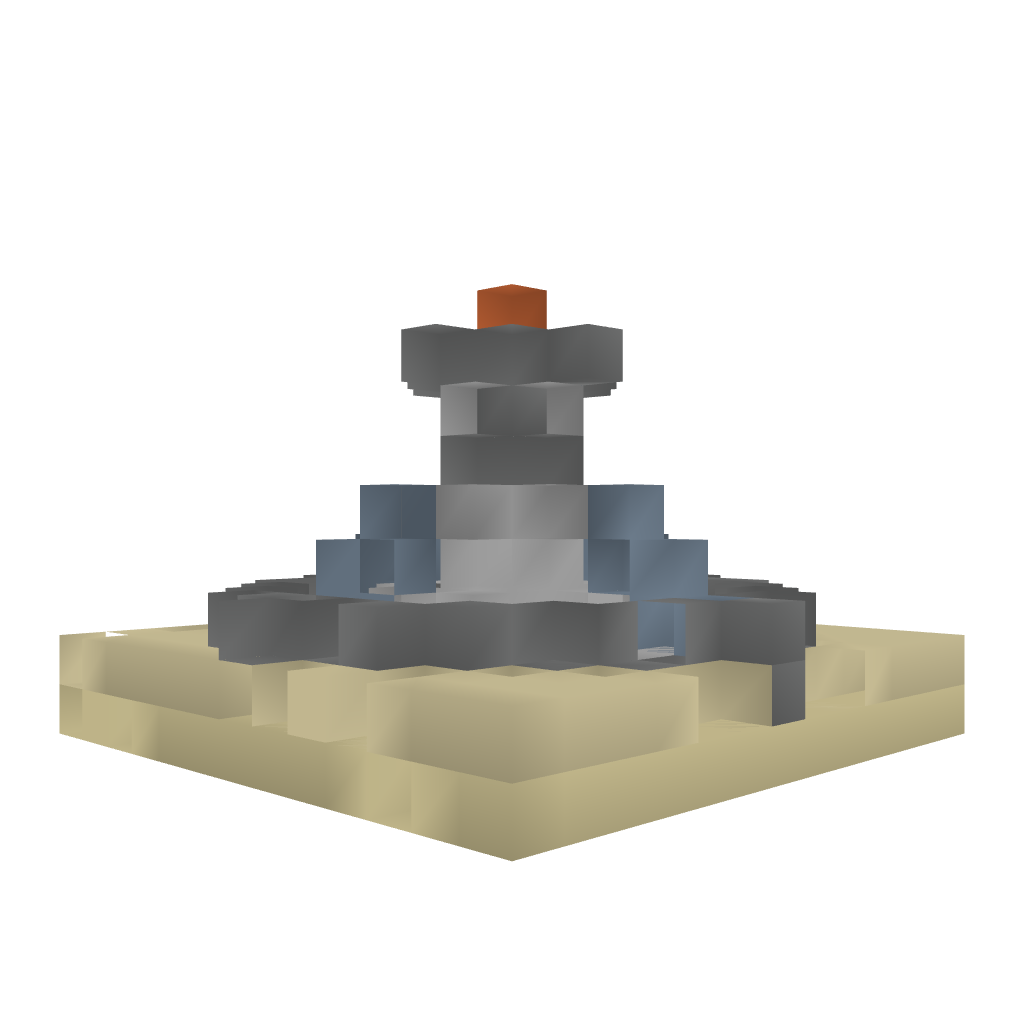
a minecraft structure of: Cactus Fountain